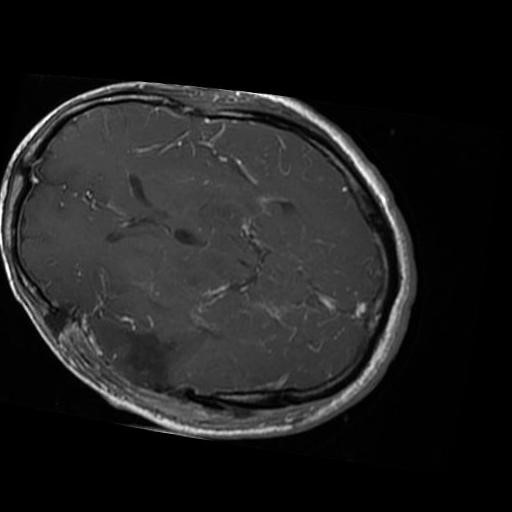
Label: brain_glioma